Question: I am using WebBrowser control to programmatically access a single website, but whenever I login, I receive this certificate security alert:

Since I trust that website and since I need to programmatically automate the login as well, this dialog box gets in the way.
I searched SO for a solution and found <URL>
I defined a static member in the form that contains the WebControl:
'''
public static bool ValidateServerCertificate(object sender, X509Certificate certificate, X509Chain chain, SslPolicyErrors sslPolicyErrors)
{
return true;
}
'''
In my form's constructor I added:
'''
ServicePointManager.ServerCertificateValidationCallback = new RemoteCertificateValidationCallback(ValidateServerCertificate);
'''
But that didn't get rid of the certificate security alert.
I also, clicked the 'View Certificate' button, then clicked the 'Install Certificate' button in the dialog that followed, but that didn't seem to help either.
Is there any way to get rid of this warning?
Is there an IE equivalent to Firefox's <URL>?
The owner's certificate works perfectly fine (without exhibiting this security alert) with standalone browsers (IE, FF, Chrome, Safari). It only exhibits the problem with the WebBroswer control.
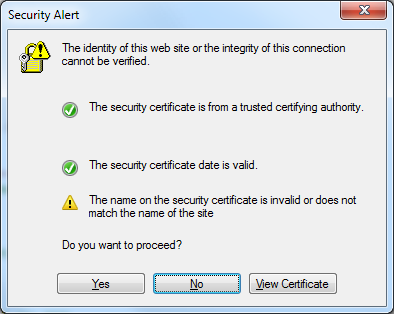
Answer: The best idea is to sort out the broken certificate. Browsers guard these warnings for a reason. What you're doing is trying to circumvent the user's safety.
If you must do this using the webbrowser control, then set ScriptErrorsSuppressed to true.